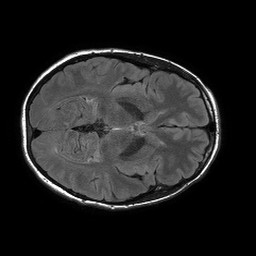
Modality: FLAIR
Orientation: axial
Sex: female
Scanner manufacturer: philips
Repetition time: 11 s
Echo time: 0.125 s